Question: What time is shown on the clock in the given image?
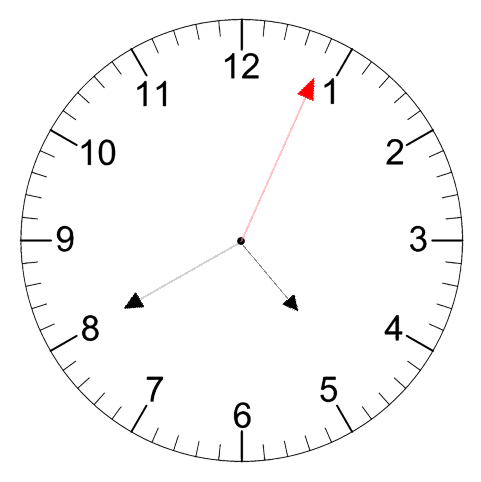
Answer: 04:40:04